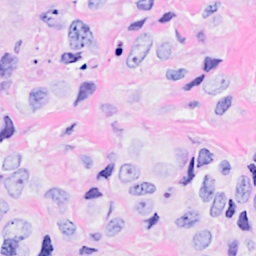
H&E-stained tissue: Breast